Question: The following piece of code produces a matplotlib NavToolbar2 at the top of a frame as expected when run on wxPython 2.8.x, Python 2.5.4/2.6, Matplotlib 0.99.x.
However, I've recently moved to Python 2.7, and wxPython 2.9.1 in an attempt to support OS X in 64-bit. It's under this environment that the code below produces an empty toolbar:

I noticed when building matplotlib that it said something about not needing WxAgg for wx 2.9 and up, might this be the problem? All I've tried so far is to replace 'FigureCanvasWxAgg' with 'FigureCanvasWx' and 'NavigationToolbar2WxAgg' with 'NavigationToolbar2Wx'. No luck.
Any ideas what's going on?
'''
import wx
from matplotlib.backends.backend_wxagg import FigureCanvasWxAgg, NavigationToolbar2WxAgg
import matplotlib as mpl
app = wx.PySimpleApp()
f = wx.Frame(None)
fig = mpl.figure.Figure()
p = FigureCanvasWxAgg(f, -1, fig)
tb = NavigationToolbar2WxAgg(fig.canvas)
f.SetToolBar(tb)
tb.Realize()
f.Show()
app.MainLoop()
'''
One more thing... if I replace the NavigationToolbar2WxAgg with my own custom navtoolbar class (code at first answer on this thread: <URL>'.
'''
2011-05-25 08:21:18.354 Python[48013:60f] *** Assertion failure in -[NSToolbar _itemAtIndex:], /SourceCache/AppKit/AppKit-1038.35/Toolbar.subproj/NSToolbar.m:1227
2011-05-25 08:21:18.356 Python[48013:60f] An uncaught exception was raised
2011-05-25 08:21:18.356 Python[48013:60f] Invalid parameter not satisfying: index>=0 && index<[self _numberOfItems]
2011-05-25 08:21:18.358 Python[48013:60f] *** Terminating app due to uncaught exception 'NSInternalInconsistencyException', reason: 'Invalid parameter not satisfying: index>=0 && index<[self _numberOfItems]'
*** Call stack at first throw:
(
0 CoreFoundation 0x00007fff868ef7b4 __exceptionPreprocess + 180
1 libobjc.A.dylib 0x00007fff83e9b0f3 objc_exception_throw + 45
2 CoreFoundation 0x00007fff868ef5d7 +[NSException raise:format:arguments:] + 103
3 Foundation 0x00007fff86d7c77e -[NSAssertionHandler handleFailureInMethod:object:file:lineNumber:description:] + 198
4 AppKit 0x00007fff806f44a9 -[NSToolbar _itemAtIndex:] + 158
5 AppKit 0x00007fff806f3e94 -[NSToolbar _removeItemAtIndex:notifyDelegate:notifyView:notifyFamilyAndUpdateDefaults:] + 56
6 libwx_osx_cocoau-2.9.1.0.0.dylib 0x0000000101aea2a6 _ZN9wxToolBar7RealizeEv + 1430
7 _controls_.so 0x00000001048d4b76 _wrap_ToolBarBase_Realize + 102
8 .Python 0x00000001000ca81a PyEval_EvalFrameEx + 23498
9 .Python 0x00000001000cc8c5 PyEval_EvalCodeEx + 1733
10 .Python 0x00000001000ca9bf PyEval_EvalFrameEx + 23919
11 .Python 0x00000001000cc8c5 PyEval_EvalCodeEx + 1733
12 .Python 0x00000001000cb0c8 PyEval_EvalFrameEx + 25720
13 .Python 0x00000001000cc8c5 PyEval_EvalCodeEx + 1733
14 .Python 0x00000001000ca9bf PyEval_EvalFrameEx + 23919
15 .Python 0x00000001000cb2a6 PyEval_EvalFrameEx + 26198
16 .Python 0x00000001000cb2a6 PyEval_EvalFrameEx + 26198
17 .Python 0x00000001000cc8c5 PyEval_EvalCodeEx + 1733
18 .Python 0x00000001000ca9bf PyEval_EvalFrameEx + 23919
19 .Python 0x00000001000cb2a6 PyEval_EvalFrameEx + 26198
20 .Python 0x00000001000cc8c5 PyEval_EvalCodeEx + 1733
21 .Python 0x00000001000ccbc6 PyEval_EvalCode + 54
22 .Python 0x00000001000f0c7e PyRun_FileExFlags + 174
23 .Python 0x00000001000f1aa1 PyRun_SimpleFileExFlags + 817
24 .Python 0x00000001001093d9 Py_Main + 2825
25 Python 0x0000000100000f54 0x0 + <PHONE>
)
terminate called after throwing an instance of 'NSException'
'''
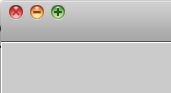
Answer: It seems like a bug, but I do not know if the problem lies in matplotlib, in wxPython or in the backend_wx.py. What I did to fix it is that I looked in the <URL> for the Toolbar and put it directly in my wxPython toolbar. So this works for me:
'''
import os
import wx
from matplotlib.backends.backend_wxagg import FigureCanvasWxAgg, NavigationToolbar2WxAgg
from matplotlib.backends.backend_wx import _load_bitmap
import matplotlib as mpl
app = wx.PySimpleApp()
f = wx.Frame(None)
fig = mpl.figure.Figure()
p = FigureCanvasWxAgg(f, -1, fig)
toolbar = NavigationToolbar2WxAgg(p)
toolbar.Hide()
#toolbar constants
TBFLAGS = (wx.TB_HORIZONTAL|wx.TB_TEXT)
tsize = (24,24)
tb = f.CreateToolBar(TBFLAGS)
_NTB2_HOME = wx.NewId()
_NTB2_BACK = wx.NewId()
_NTB2_FORWARD = wx.NewId()
_NTB2_PAN = wx.NewId()
_NTB2_ZOOM = wx.NewId()
_NTB2_SAVE = wx.NewId()
_NTB2_SUBPLOT = wx.NewId()
tb.AddSimpleTool(_NTB2_HOME, _load_bitmap('home.png'), 'Home', 'Reset original view')
tb.AddSimpleTool(_NTB2_BACK, _load_bitmap('back.png'), 'Back', 'Back navigation view')
tb.AddSimpleTool(_NTB2_FORWARD, _load_bitmap('forward.png'), 'Forward', 'Forward navigation view')
tb.AddCheckTool(_NTB2_PAN, _load_bitmap('move.png'), shortHelp='Pan', longHelp='Pan with left, zoom with right')
tb.AddCheckTool(_NTB2_ZOOM, _load_bitmap('zoom_to_rect.png'), shortHelp='Zoom', longHelp='Zoom to rectangle')
tb.AddSeparator()
tb.AddSimpleTool(_NTB2_SUBPLOT, _load_bitmap('subplots.png'), 'Configure subplots', 'Configure subplot parameters')
tb.AddSimpleTool(_NTB2_SAVE, _load_bitmap('filesave.png'), 'Save', 'Save plot contents to file')
f.Bind(wx.EVT_TOOL, toolbar.home, id=_NTB2_HOME)
f.Bind(wx.EVT_TOOL, toolbar.forward, id=_NTB2_FORWARD)
f.Bind(wx.EVT_TOOL, toolbar.back, id=_NTB2_BACK)
f.Bind(wx.EVT_TOOL, toolbar.zoom, id=_NTB2_ZOOM)
f.Bind(wx.EVT_TOOL, toolbar.pan, id=_NTB2_PAN)
f.Bind(wx.EVT_TOOL, toolbar.configure_subplot, id=_NTB2_SUBPLOT)
f.Bind(wx.EVT_TOOL, toolbar.save, id=_NTB2_SAVE)
tb.Realize()
tb.Realize()
f.Show()
app.MainLoop()
'''
This is a quick fix, but some one has to file a bug report for it I guess.